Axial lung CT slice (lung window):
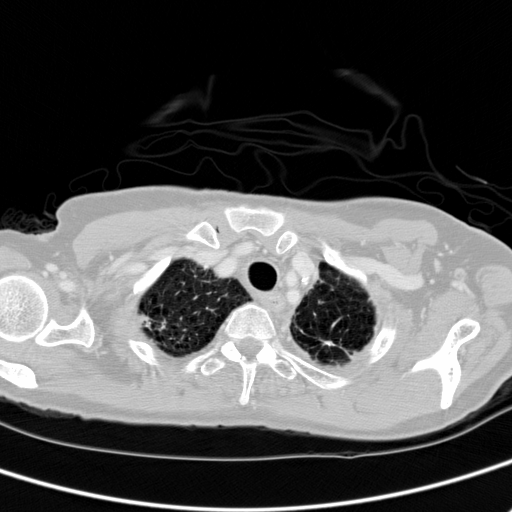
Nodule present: no